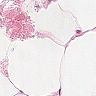
Metastatic tissue present: no